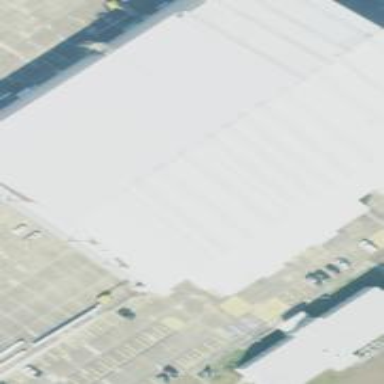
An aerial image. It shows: Hangar located at airport.